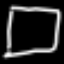
Label: square